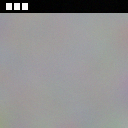
Screen state: on